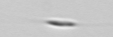
Label: Cylindrotheca_morphotype1